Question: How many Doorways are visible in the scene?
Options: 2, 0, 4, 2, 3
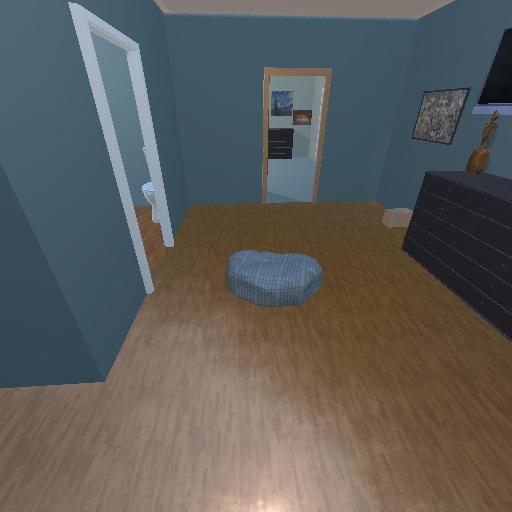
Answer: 2